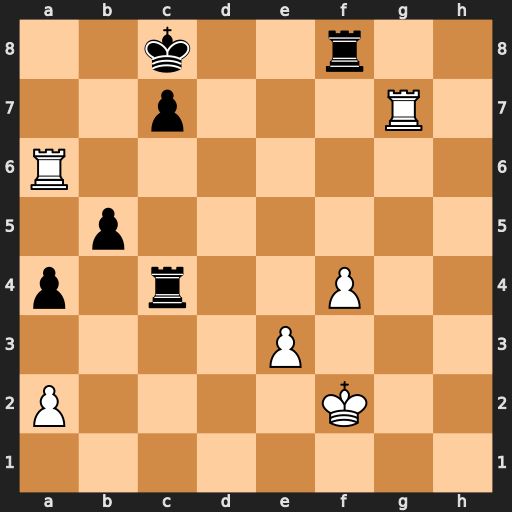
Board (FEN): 2k2r2/2p3R1/R7/1p6/p1r2P2/4P3/P4K2/8
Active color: w
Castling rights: -
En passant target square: -
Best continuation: Ra8+ Kb7 Rxf8